Interaction volume radius: 5 \u00c5
Interaction volume height: 10 \u00c5
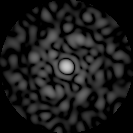
Disorder parameter: 0.7908